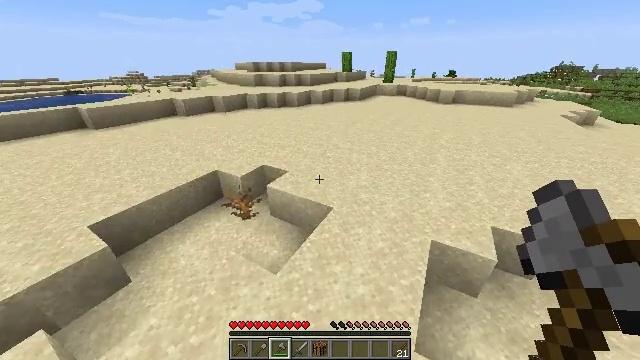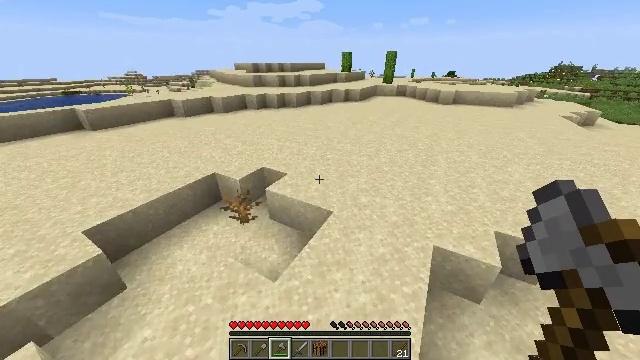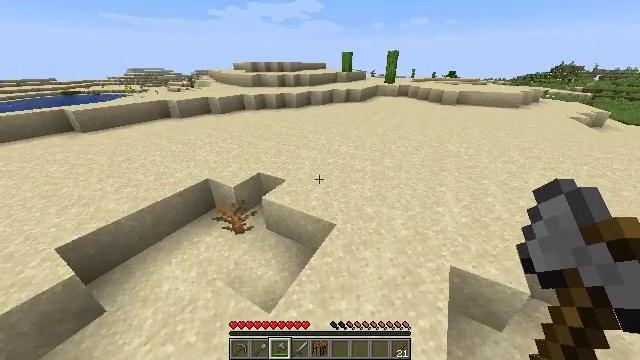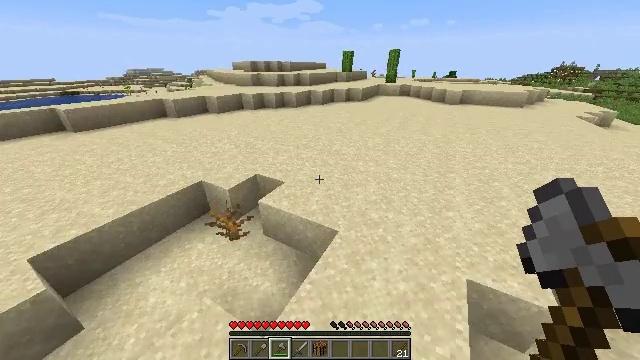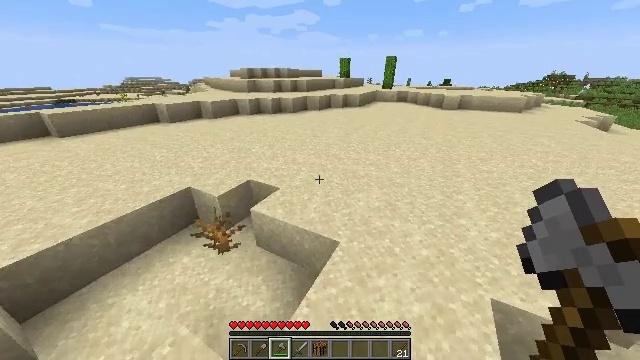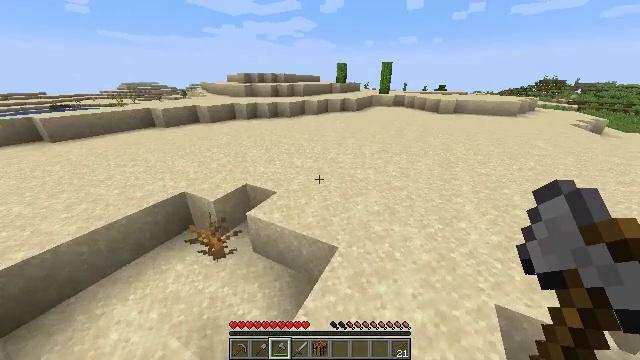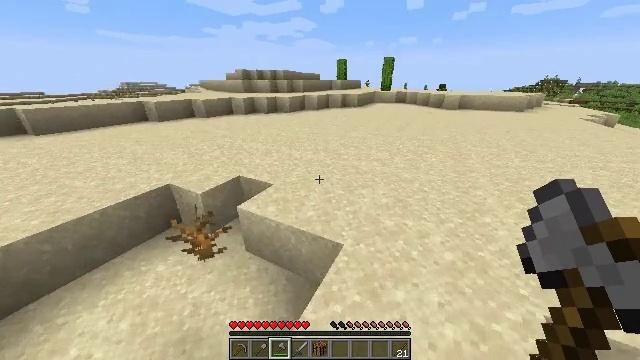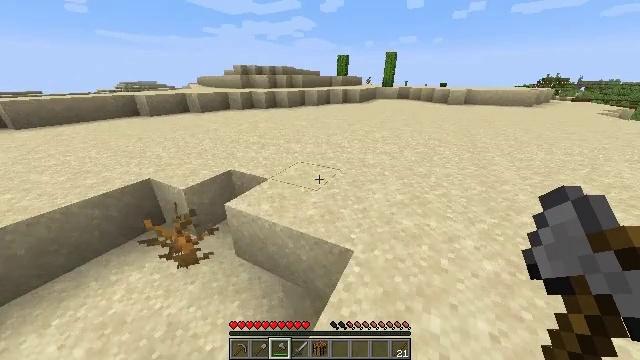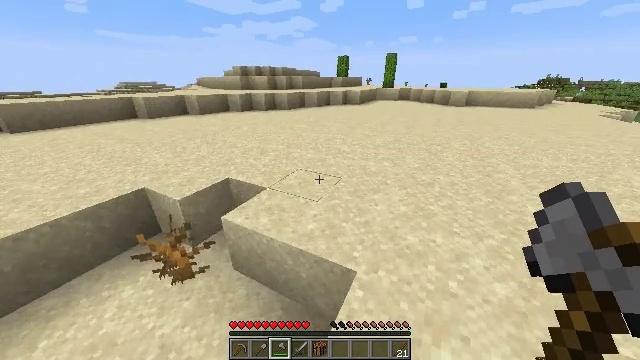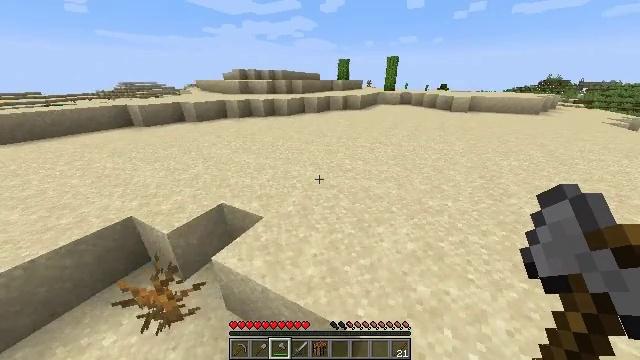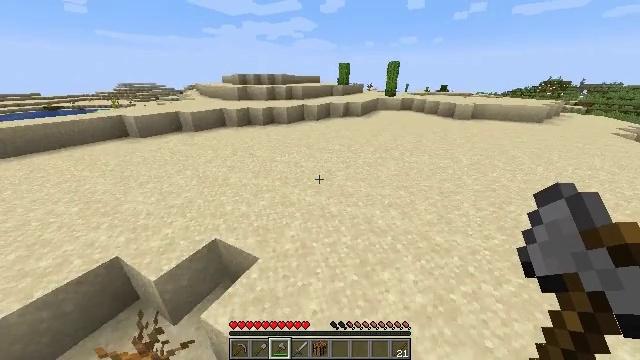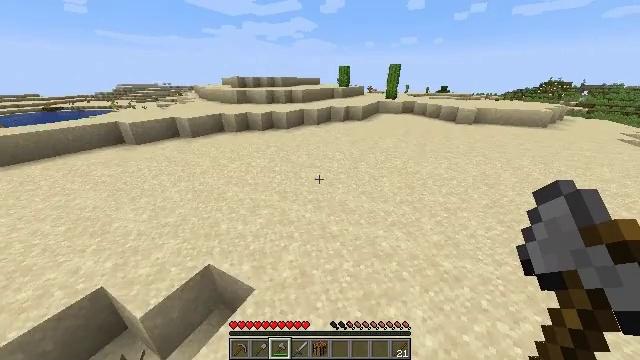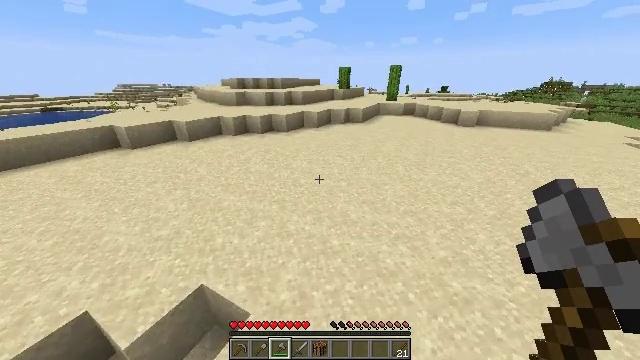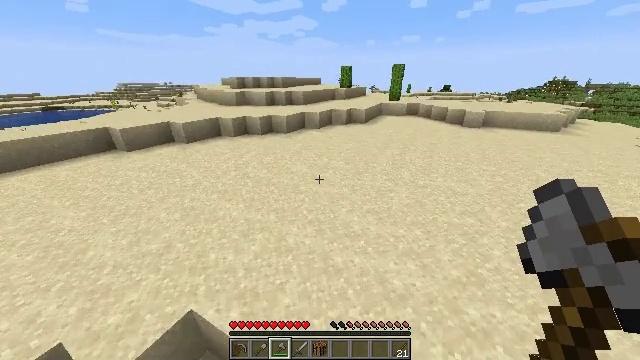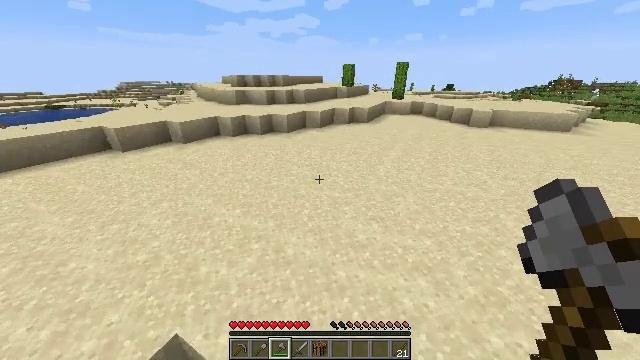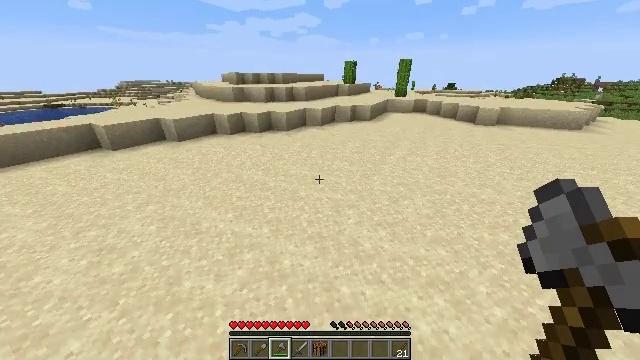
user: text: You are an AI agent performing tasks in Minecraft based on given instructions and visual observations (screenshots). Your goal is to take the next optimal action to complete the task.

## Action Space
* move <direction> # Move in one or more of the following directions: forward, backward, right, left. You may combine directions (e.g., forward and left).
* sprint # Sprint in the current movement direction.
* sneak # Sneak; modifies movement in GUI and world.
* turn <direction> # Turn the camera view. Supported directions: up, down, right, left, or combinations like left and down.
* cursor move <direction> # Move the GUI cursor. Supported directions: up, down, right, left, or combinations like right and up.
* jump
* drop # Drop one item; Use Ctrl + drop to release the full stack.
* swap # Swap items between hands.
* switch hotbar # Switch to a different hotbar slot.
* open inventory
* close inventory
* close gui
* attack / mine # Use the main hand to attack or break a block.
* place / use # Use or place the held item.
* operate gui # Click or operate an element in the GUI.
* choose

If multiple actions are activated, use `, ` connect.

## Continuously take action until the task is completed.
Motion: motion action
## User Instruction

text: Harvest hay blocks from the village.
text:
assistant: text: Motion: move forward, sprint, jump
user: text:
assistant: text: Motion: move forward, sprint, jump
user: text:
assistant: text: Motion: move forward, sprint, jump
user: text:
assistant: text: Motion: move forward, sprint, turn up, jump
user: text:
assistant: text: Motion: move forward, sprint, turn up, jump
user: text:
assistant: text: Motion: move forward, sprint, jump
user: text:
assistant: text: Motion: move forward, sprint, jump
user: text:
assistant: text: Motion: move forward, sprint, jump
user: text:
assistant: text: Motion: move forward, sprint, jump
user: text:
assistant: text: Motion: move forward, sprint, jump
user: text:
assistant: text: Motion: move forward, sprint, jump
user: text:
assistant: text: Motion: move forward, sprint, jump
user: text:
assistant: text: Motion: move forward, sprint, jump
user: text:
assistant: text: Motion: move forward, sprint, jump
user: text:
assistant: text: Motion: move forward, sprint, jump
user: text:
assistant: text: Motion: move forward, sprint, jump
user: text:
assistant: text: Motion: move forward, sprint, jump
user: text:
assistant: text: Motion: move forward, sprint, jump
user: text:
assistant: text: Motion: move forward, sprint, jump
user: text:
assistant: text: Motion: move forward, sprint, jump
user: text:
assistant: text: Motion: move forward, sprint, jump
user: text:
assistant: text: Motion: move forward, sprint, turn left, jump
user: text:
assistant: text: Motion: move forward, sprint, turn left, jump
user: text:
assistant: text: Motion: move forward, sprint, turn left, jump
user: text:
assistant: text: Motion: move forward, sprint, jump
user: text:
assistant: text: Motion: move forward, sprint, jump
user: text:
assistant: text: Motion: move forward, sprint, jump
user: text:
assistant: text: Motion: move forward, sprint, jump
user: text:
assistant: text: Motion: move forward, sprint, jump
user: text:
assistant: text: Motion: move forward, sprint, jump